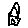
Label: house